Field crop: maize
Growth stage: 2
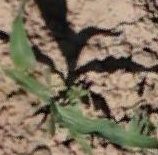
Species: maize